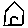
Label: house